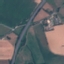
Land use / land cover: Highway